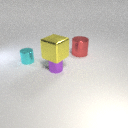
large red metal cylinder behind small cyan metal cylinder